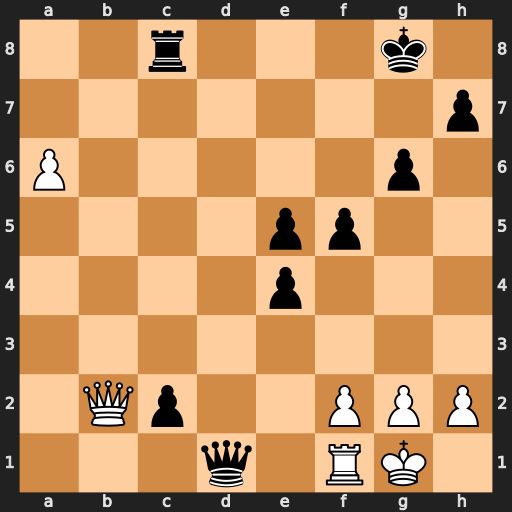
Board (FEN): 2r3k1/7p/P5p1/4pp2/4p3/8/1Qp2PPP/3q1RK1
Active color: w
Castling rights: -
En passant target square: -
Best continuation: Qb3+ Kh8 Rxd1